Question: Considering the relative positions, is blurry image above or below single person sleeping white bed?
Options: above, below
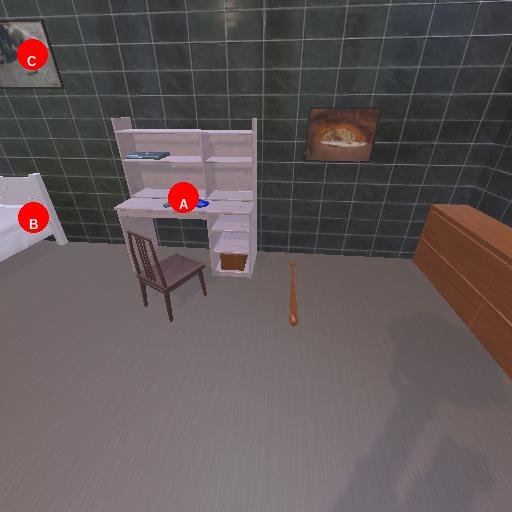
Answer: above